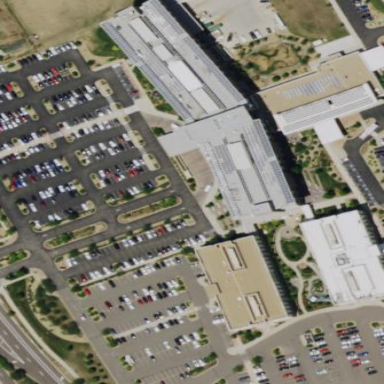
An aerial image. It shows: Healthcare facility identified as hospital.